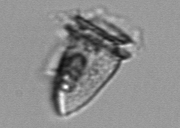
Label: Dinophysis_norvegica